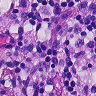
Metastatic tissue present: no